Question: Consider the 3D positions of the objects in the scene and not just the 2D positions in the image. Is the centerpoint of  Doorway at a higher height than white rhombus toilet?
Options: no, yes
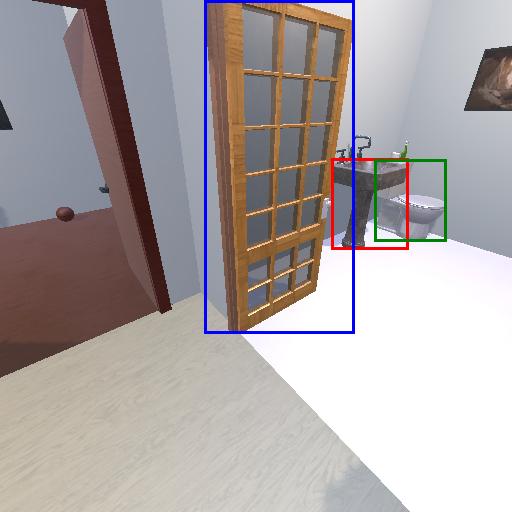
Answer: no